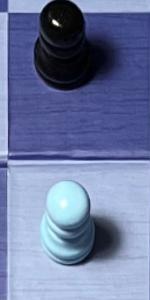
Label: Pawn_White